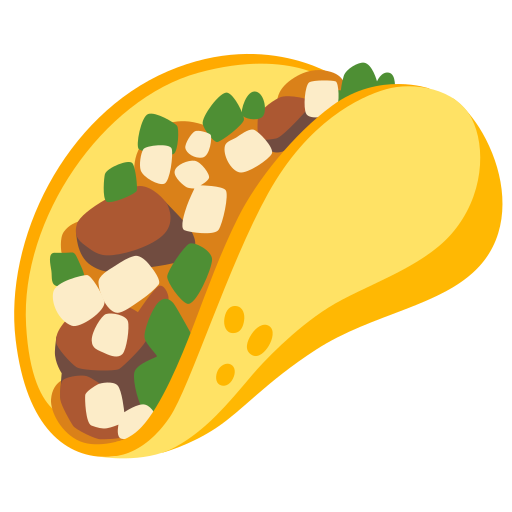
Emoji: 🌮